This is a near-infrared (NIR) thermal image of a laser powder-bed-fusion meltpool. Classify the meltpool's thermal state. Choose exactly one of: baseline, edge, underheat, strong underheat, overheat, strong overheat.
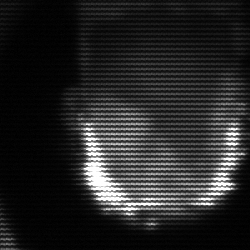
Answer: baseline